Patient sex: M
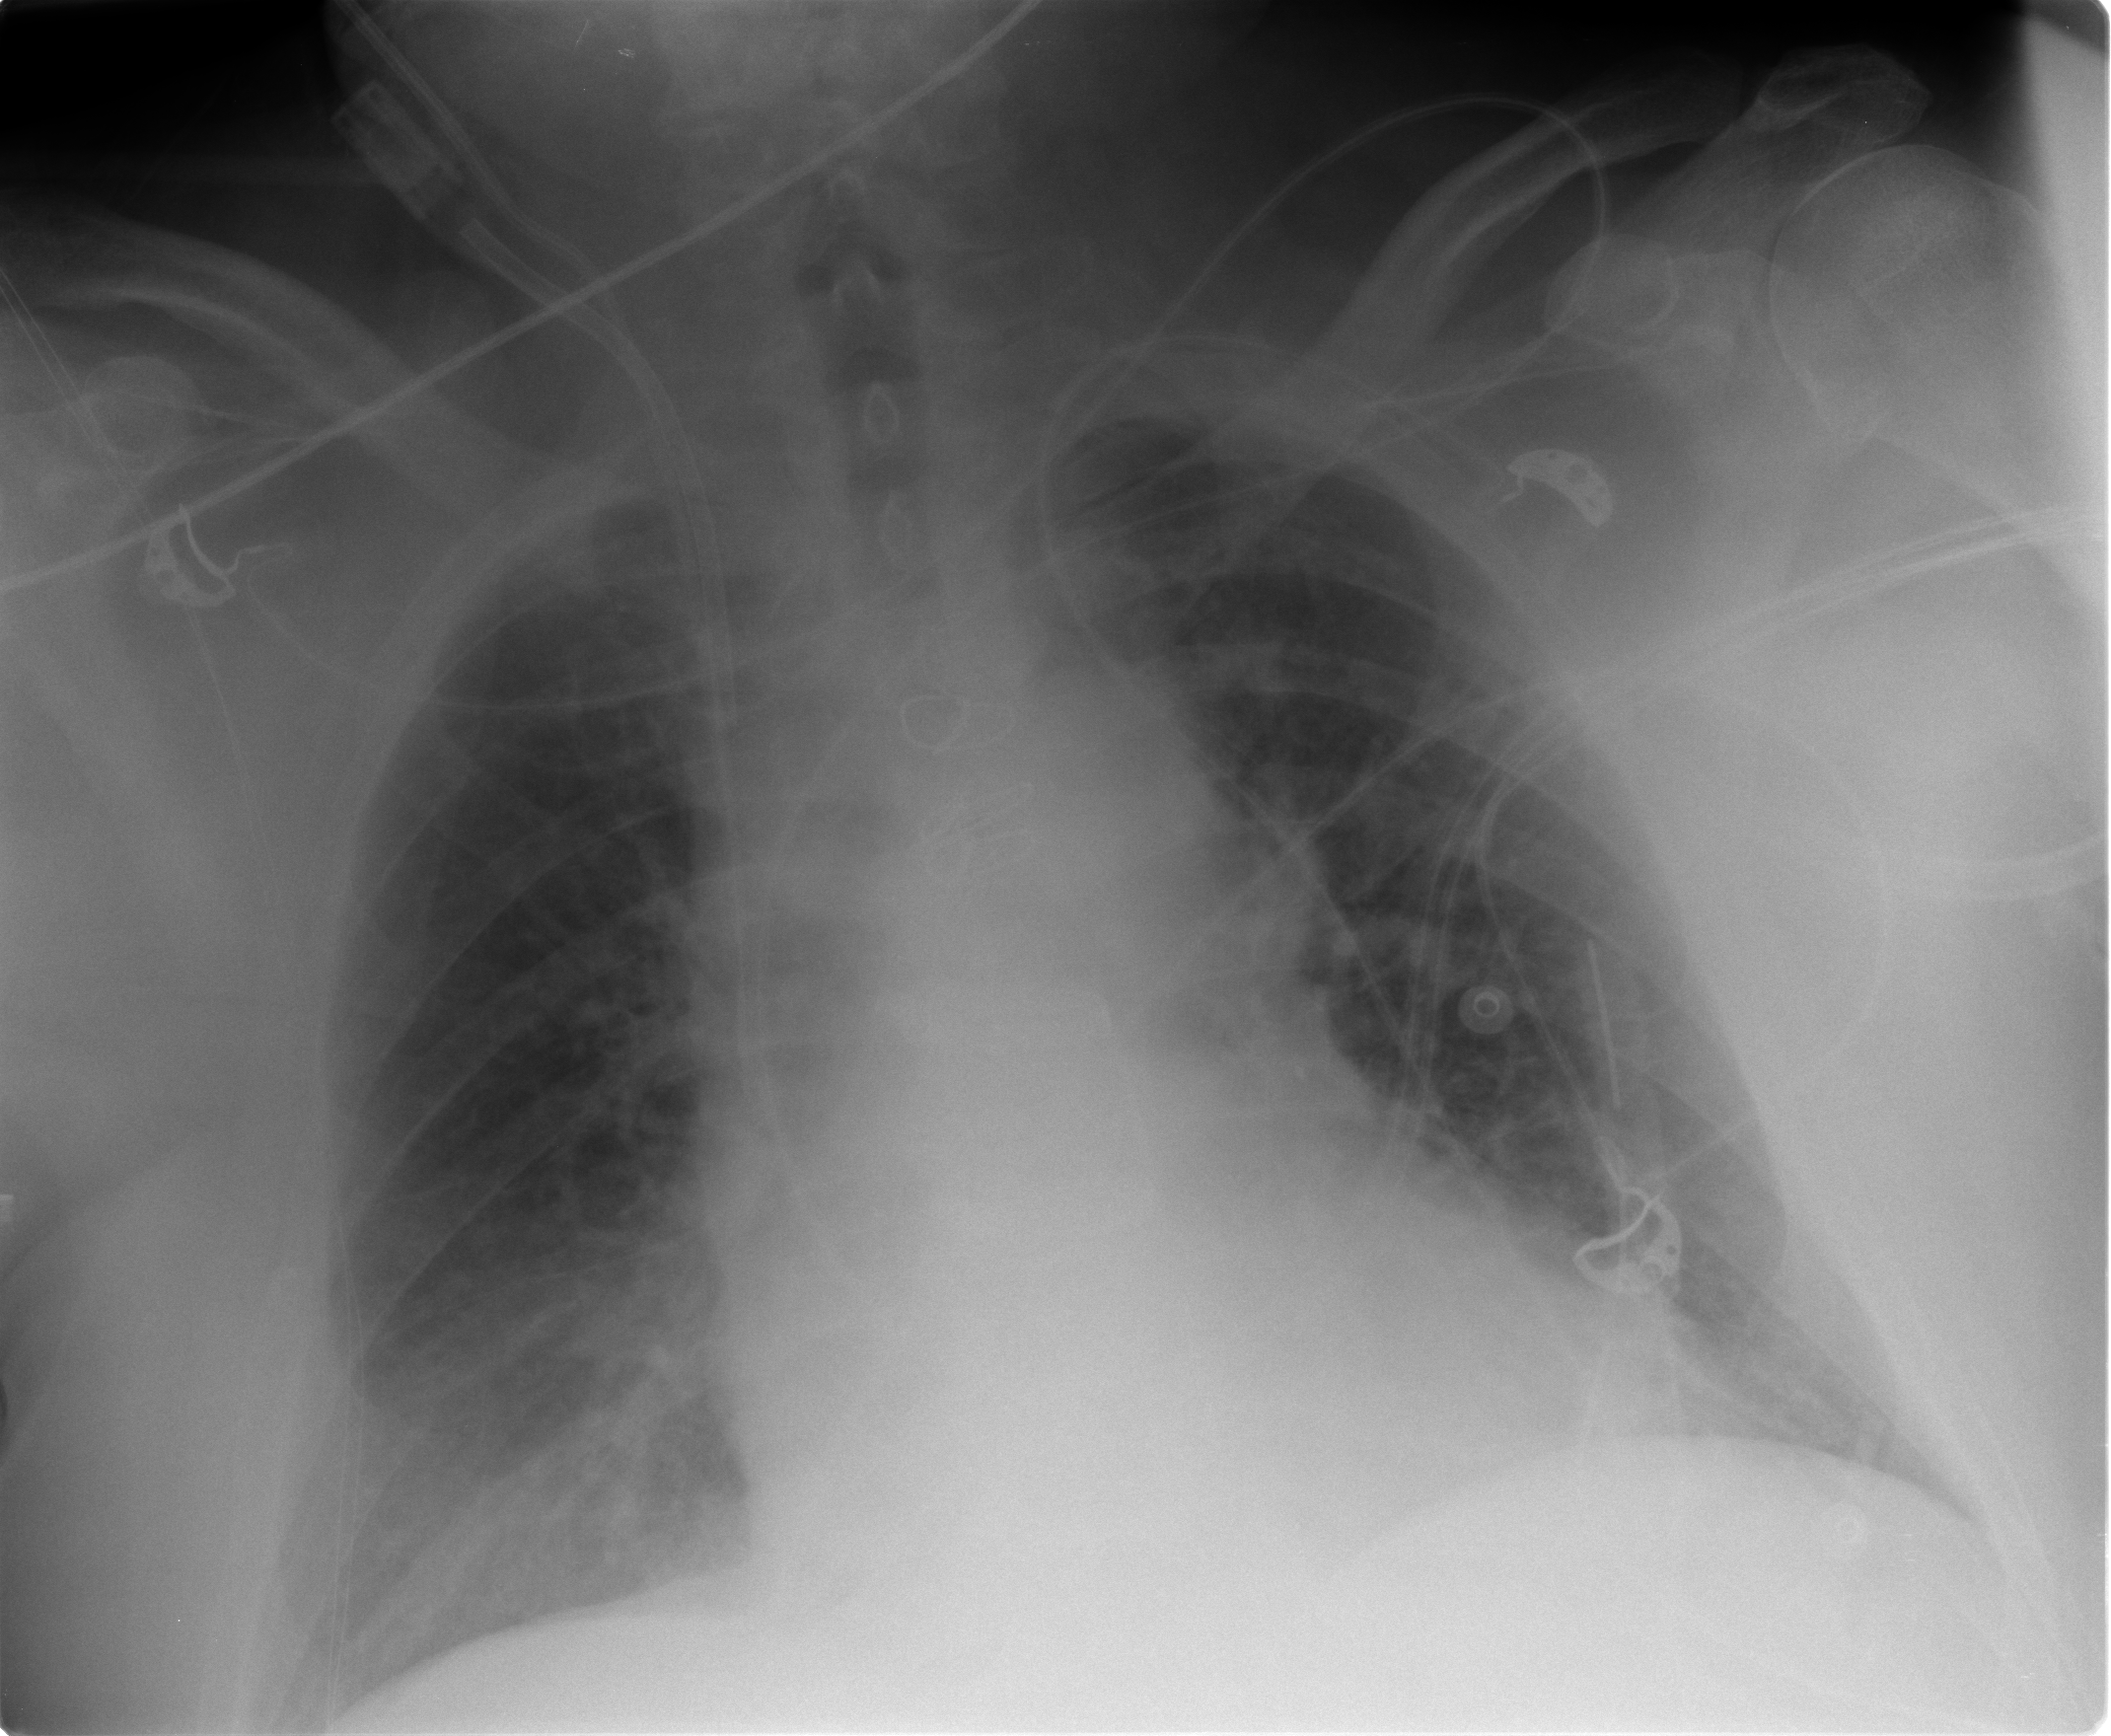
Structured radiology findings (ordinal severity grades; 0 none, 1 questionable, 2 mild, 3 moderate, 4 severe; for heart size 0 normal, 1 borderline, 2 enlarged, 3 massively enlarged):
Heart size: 0
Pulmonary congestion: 2
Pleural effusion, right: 2
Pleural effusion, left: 1
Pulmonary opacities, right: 0
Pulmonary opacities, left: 0
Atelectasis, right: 2
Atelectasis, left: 2